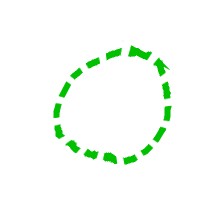
Shape: circle